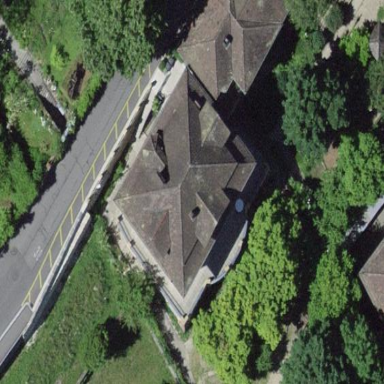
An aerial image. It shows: School building.